Question: I have a situation where I have a Job which has multiple tests which run at specific intervals. A job run generates a unique TestRunId which is a GUID, which is used to reference multiple results, basically grouping a particular run with a unique RunId(GUID).
Now the problem is that I need to select unique runs which have been generated, but my LINQ query picks up every run.
I tried something like this
'''
var testRunIds = ((from tests in context.testresults
where tests.JobId == jobId
select new
{
tests.TestRunId
}).GroupBy(t=>t.TestRunId).OrderBy(t=>t.Key).Skip((pagenum - 1) * pagesize).Take(pagesize)).ToList();
'''
But as I said, this query picks up each and every testResult. Not sure how I do this now. I tried Distinct(), but that too didnt work. Sample data below.

Thanks
I believe the problem is that I have multiple TestRunId values as its essentially a grouping. Inorder to achieve what I need, I tried using (got using Linqer)
'''
from Queries in db.TestResult
where
Queries.JobId == 1
group Queries by new {
Queries.TestRunId,
Queries.StartTime,
Queries.EndTime
} into g
orderby
g.Key.TestRunId
select new {
_ID = (int?)g.Max(p => p.Id),
g.Key.TestRunId,
g.Key.StartTime,
g.Key.EndTime
}
'''
But this works only for MSSQL datasource which is essentially a
'''
SELECT max(id)[ ID],
TestRunId,
StartTime,
Endtime
FROM dbo.query where jobid = 1 group by TestRunId,StartTime,Endtime order by StartTime;
'''
But what I need is
'''
SELECT TestRunId,StartTime,Endtime FROM testresult where jobid = 1 group by TestRunId order by StartTime;
'''
for MySQL.
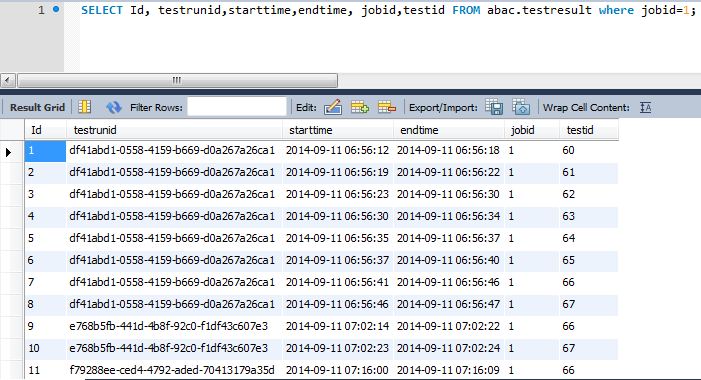
Answer: Thanks for helping me out. I managed to do this in a two step process.
'''
var testRunIds = (from tests in context.testresults
where tests.JobId == jobId
select new
{
tests.TestRunId,
tests.StartTime
}).OrderBy(x => x.StartTime).Skip((pagenum - 1) * pagesize).Take(pagesize).GroupBy(x=>x.TestRunId).ToList();
var resultData = testRunIds.Select(testRunId => (context.testresults.Where(
items => items.TestRunId == testRunId.Key)).FirstOrDefault()).ToList();
'''